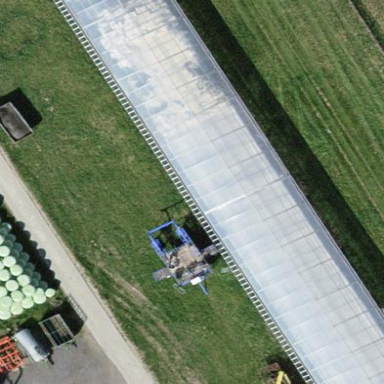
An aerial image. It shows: Greenhouse.